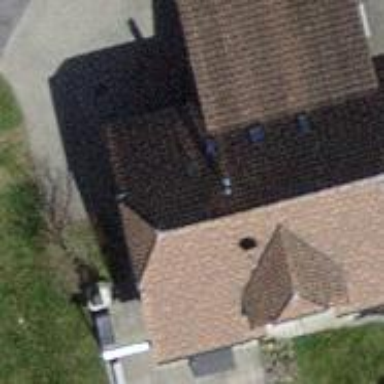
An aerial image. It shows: Building with tile roof.